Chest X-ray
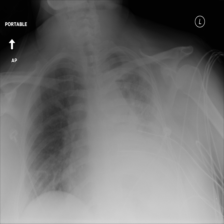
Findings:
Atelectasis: negative
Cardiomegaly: negative
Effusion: negative
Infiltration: negative
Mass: negative
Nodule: negative
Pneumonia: negative
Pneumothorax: positive
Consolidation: negative
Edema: negative
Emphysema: negative
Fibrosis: negative
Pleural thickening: negative
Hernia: negative